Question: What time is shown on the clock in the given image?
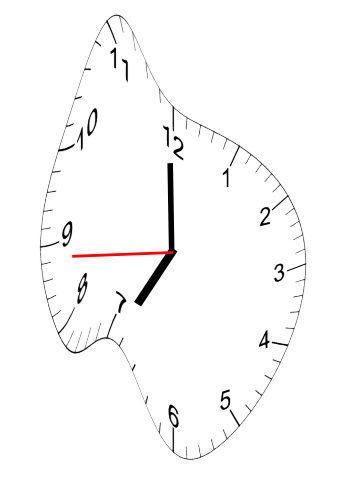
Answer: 06:59:44